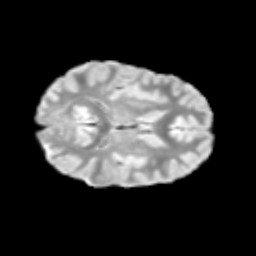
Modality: T2w
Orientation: axial
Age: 9
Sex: female
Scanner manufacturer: siemens
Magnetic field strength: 3 T
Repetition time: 3.8 s
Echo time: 0.07 s